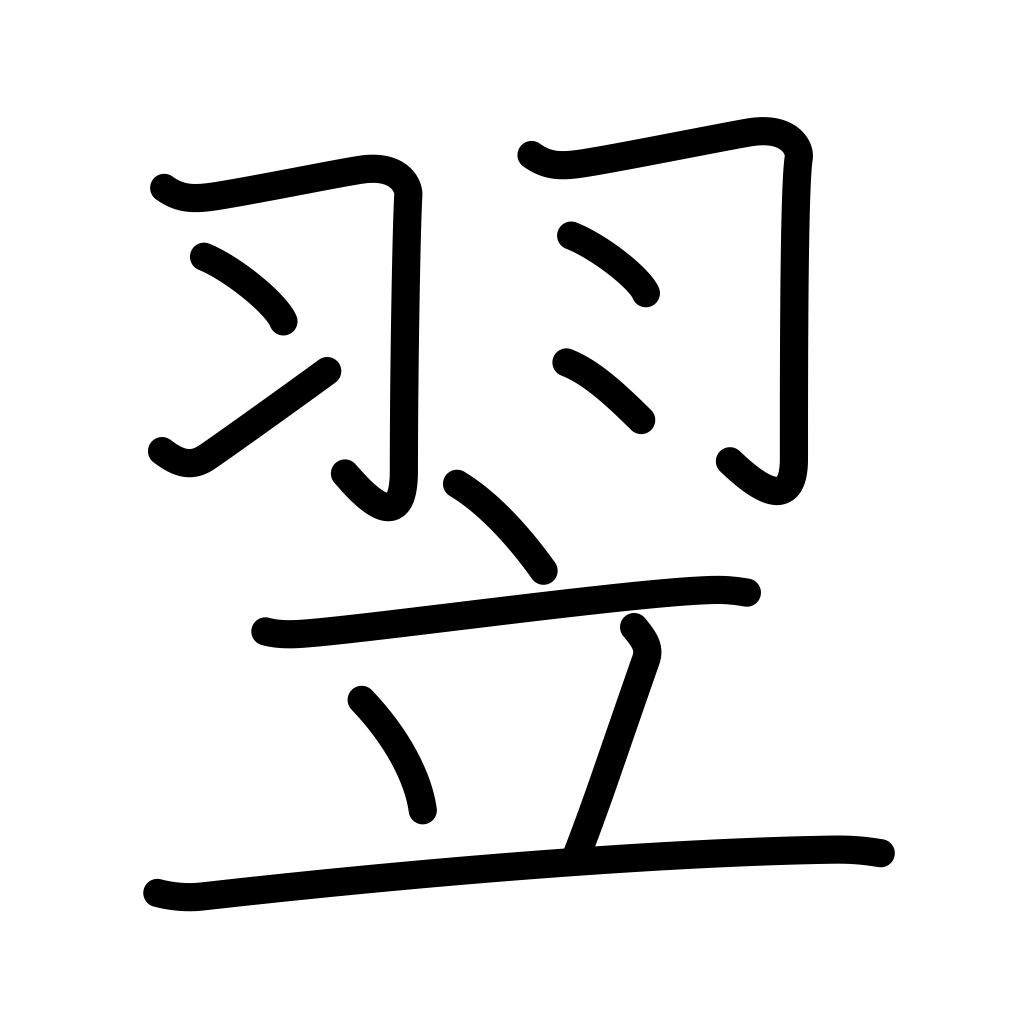
Meaning: the following, next